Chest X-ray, PA view. Patient: 57 years old, sex F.
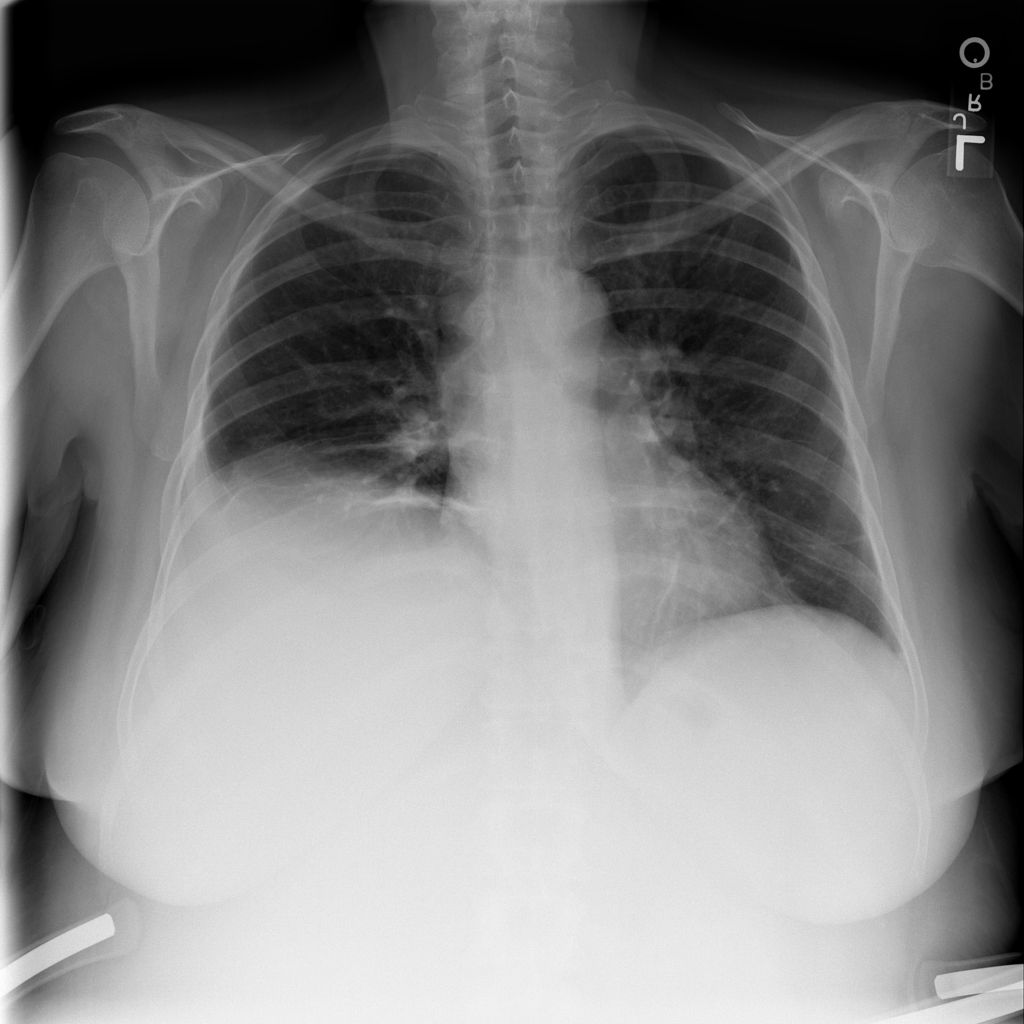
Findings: Atelectasis